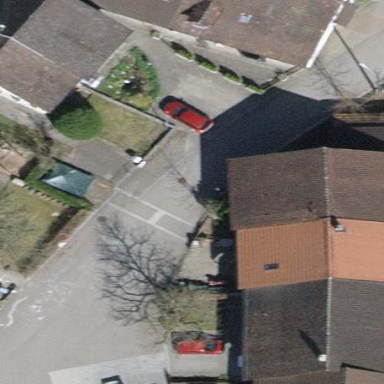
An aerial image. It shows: Building with tiled roof.